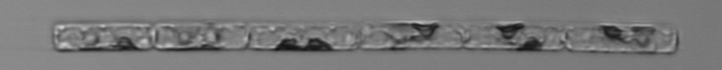
Label: Guinardia_delicatula